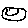
Label: smiley face